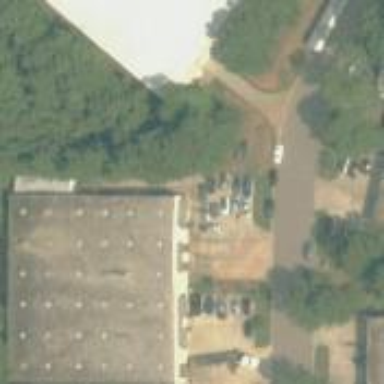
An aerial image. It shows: Commercial building.